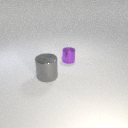
small purple metal cylinder to the right of large gray metal cylinder